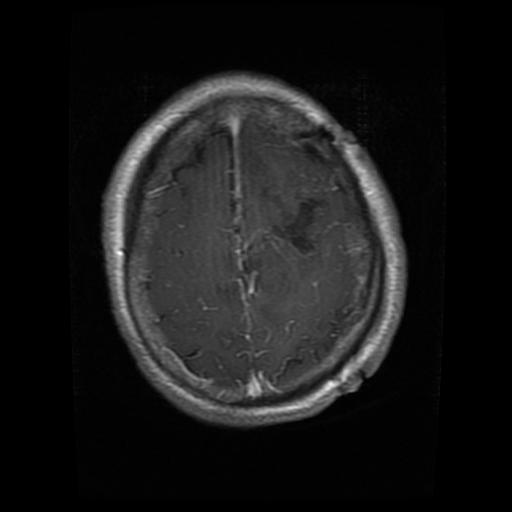
Label: glioma